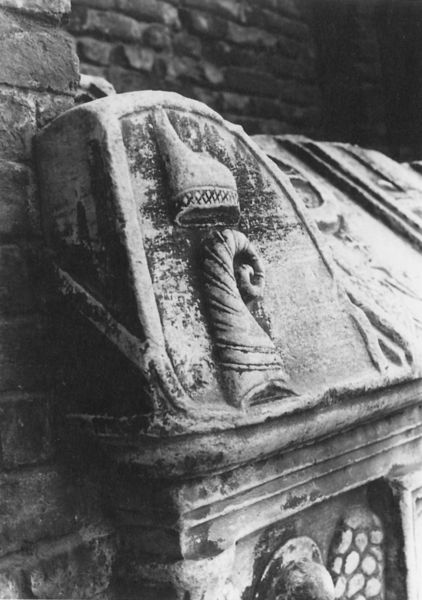
Titel: Grabmal der Dogen Jacopo und Lorenzo Tiepolo
Standort: Venedig, S. Giovanni e Paolo (EU - I - Venetien)
Schlagwörter: schatten, weiß, grau, hut, alt, kappe, mütze, stein, bild, füllhorn, horn, kirche, relief, ansicht, fassade, mauer, ziegel, backstein, foto, fotografie, antike, mauerwerk, form, schwarzweiss, müze, scharz, rustika, sims, gesims, quader, grab, antik, volute, schnecke, fotographie, wulst, schwar, fotogrfie, schildbuckel, steinquder, offentlichkeit